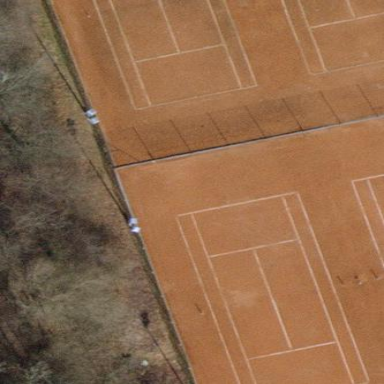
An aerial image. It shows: Tennis court in leisure pitch.